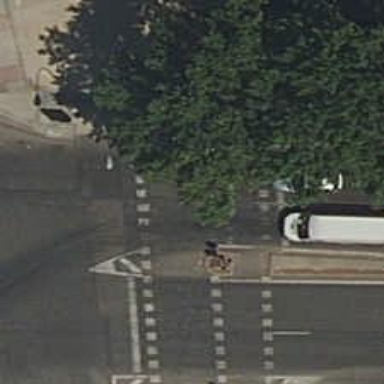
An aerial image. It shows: Road with traffic signals at the crossing.